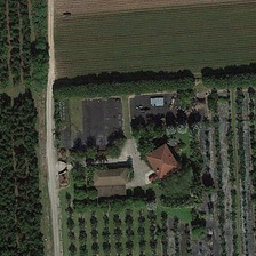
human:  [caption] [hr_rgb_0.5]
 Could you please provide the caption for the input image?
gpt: A house building surrounded by trees

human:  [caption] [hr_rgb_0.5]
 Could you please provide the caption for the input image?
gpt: Residential buildings surrounded by trees.

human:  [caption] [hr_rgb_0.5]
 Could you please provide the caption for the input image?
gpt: residential buildings surrounded by trees.

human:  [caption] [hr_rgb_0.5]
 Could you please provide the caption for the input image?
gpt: next to the residential crops .

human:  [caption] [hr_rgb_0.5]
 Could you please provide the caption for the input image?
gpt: Residential buildings surrounded by trees